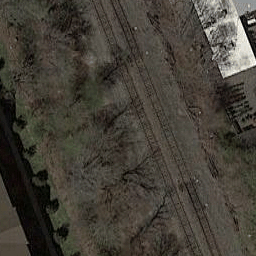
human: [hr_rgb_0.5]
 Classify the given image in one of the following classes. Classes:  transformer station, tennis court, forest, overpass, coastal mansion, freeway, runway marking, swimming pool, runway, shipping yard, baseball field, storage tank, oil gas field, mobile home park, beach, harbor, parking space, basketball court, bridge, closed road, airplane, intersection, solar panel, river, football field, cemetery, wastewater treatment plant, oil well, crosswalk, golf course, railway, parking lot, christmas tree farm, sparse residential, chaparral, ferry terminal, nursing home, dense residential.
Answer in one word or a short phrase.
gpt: railway